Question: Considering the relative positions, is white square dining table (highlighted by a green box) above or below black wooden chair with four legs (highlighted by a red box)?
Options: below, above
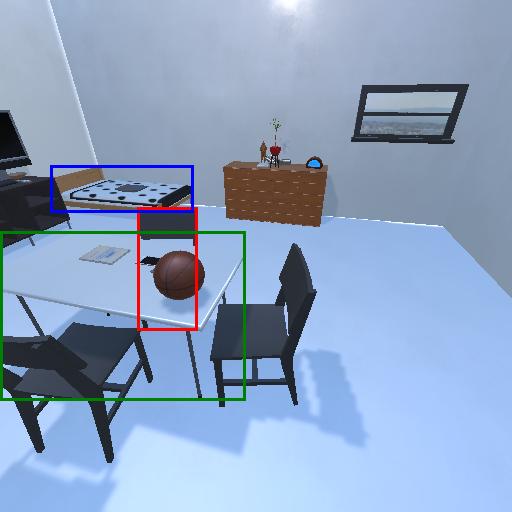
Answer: below